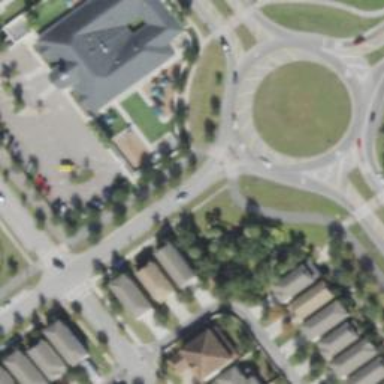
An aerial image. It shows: Secondary road with asphalt surface leading to roundabout.